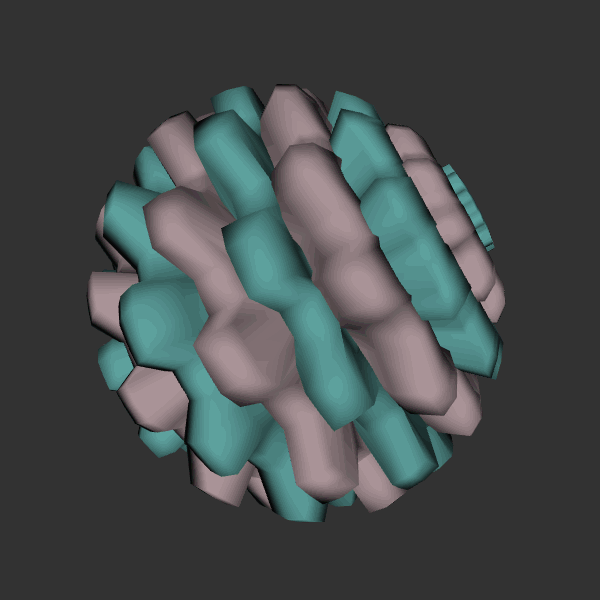
Background: dark